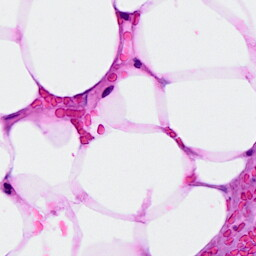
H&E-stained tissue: Breast